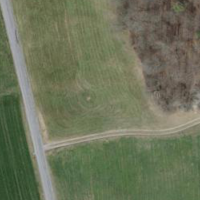
EUNIS habitat code: 52
Species observed at this site:
Clinopodium vulgare
Prunus mahaleb
Centaurea scabiosa
Populus tremula